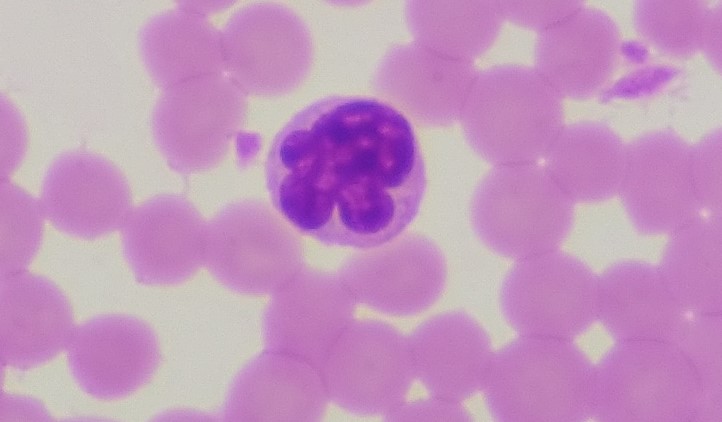
White blood cell type: Monocyte